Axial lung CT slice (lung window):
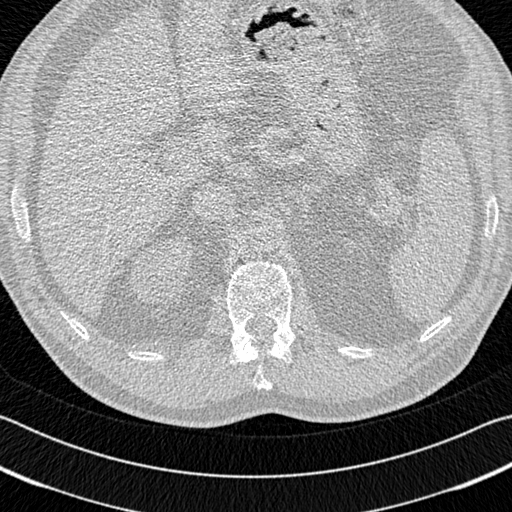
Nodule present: no